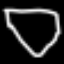
Label: diamond